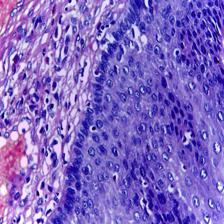
Diagnosis: Normal